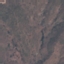
Land use / land cover: HerbaceousVegetation